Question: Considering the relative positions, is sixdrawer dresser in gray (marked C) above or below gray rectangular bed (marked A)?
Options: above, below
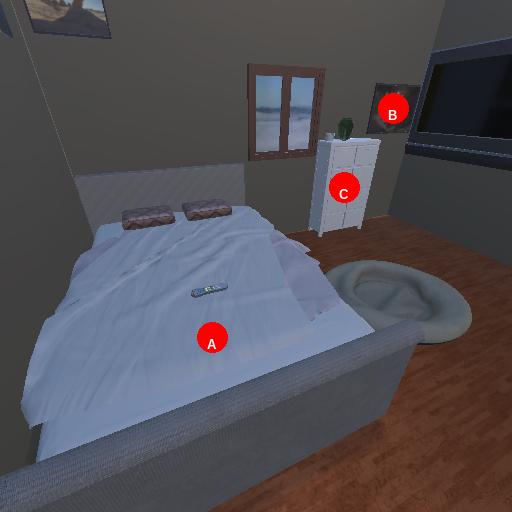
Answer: above